Question: Is there a way to get automatically transform the data from the 'list form' into the 'table form' other than doing it manually?
In the end I am wanting to use the 'table form' in excel
'''
Department: QUALITY CONTROL
Worker: DAVID
Case # 75967
Case # 75845
Case # 75949
Department: PORCELAIN
Worker: JONATHAN
Case # 75891
Case # 75947
Case # 75962
Department: SUB-STRUCTURE
Worker: BILL
Case # 75997
Case # 75864
Case # 75993
'''

Any help would be greatly appreciated. I didn't even know what to Google to find out how to do this
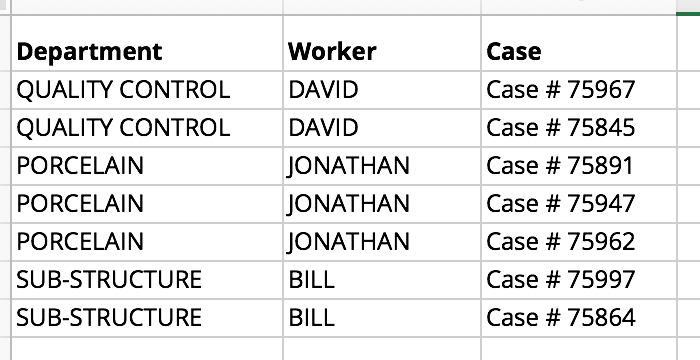
Answer: I think this would work for you. The original list is supposed to be in "Sheet1", ordered data is written to "Sheet2". I'm using arrays (sData and sData2) for storing temporal data.
'''
Dim lLastRow As Long
Dim i As Integer
Dim k As Integer
Dim sData() As String
Dim sData2(0 To 2) As String
Private Sub ListToTable()
'get number of rows with data
lLastRow = Worksheets("Sheet1").Cells(Rows.Count, 1).End(xlUp).Row
k = 2 'destination table will start in line 2 (line 1 for titles).
'Set titles in destination sheet
Worksheets("Sheet2").Cells(1, 1).Value = "Depertment"
Worksheets("Sheet2").Cells(1, 1).Font.Bold = True
Worksheets("Sheet2").Cells(1, 2).Value = "Worker"
Worksheets("Sheet2").Cells(1, 2).Font.Bold = True
Worksheets("Sheet2").Cells(1, 3).Value = "Case"
Worksheets("Sheet2").Cells(1, 3).Font.Bold = True
For i = 1 To lLastRow
'split the data using ":" as delimiter
sData = Split(Worksheets("Sheet1").Cells(i, 1), ":")
If sData(0) = "Department" Then
sData2(0) = Trim(sData(1)) 'Trim just for eliminating spaces
ElseIf sData(0) = "Worker" Then
sData2(1) = Trim(sData(1))
Else
sData2(2) = Trim(sData(0))
Worksheets("Sheet2").Cells(k, 1).Value = sData2(0)
Worksheets("Sheet2").Cells(k, 2).Value = sData2(1)
Worksheets("Sheet2").Cells(k, 3).Value = sData2(2)
k = k + 1
End If
Next i
End Sub
'''
In your comments you ask for a second list-to-table transformation. Basically you first need to differentiate between the "two things" in your list. This depends on your data. I choose to check is the first two ('Left') characters in the cells is a number or not ('IsNumeric'). Then the code is very similar to the one above here. When defining the variables on top add 'Dim sFirstColumn as String' and 'Dim iSecondColumn as Integer' (or whatever according to your data).
'''
For i = 1 To lLastRow
If Not IsNumeric(Left(Worksheets("Sheet1").Cells(i, 1), 2)) Then
sFirstColumn = Worksheets("Sheet1").Cells(i, 1).Value
Else
iSecondColumn = Worksheets("Sheet1").Cells(i, 1).Value
Worksheets("Sheet2").Cells(k, 1).Value = sFirstColumn
Worksheets("Sheet2").Cells(k, 2).Value = iSecondColumn
k = k + 1
End If
Next i
'''